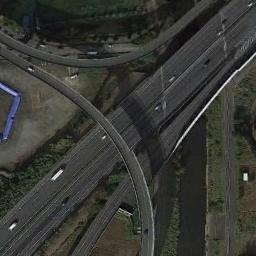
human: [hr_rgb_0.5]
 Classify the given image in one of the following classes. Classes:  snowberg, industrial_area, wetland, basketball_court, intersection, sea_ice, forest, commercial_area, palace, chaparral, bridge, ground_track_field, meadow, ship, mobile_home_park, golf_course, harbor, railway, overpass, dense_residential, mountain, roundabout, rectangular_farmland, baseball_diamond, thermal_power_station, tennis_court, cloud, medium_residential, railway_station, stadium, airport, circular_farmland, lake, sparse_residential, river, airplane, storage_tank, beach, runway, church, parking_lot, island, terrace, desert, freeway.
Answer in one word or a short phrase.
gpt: overpass